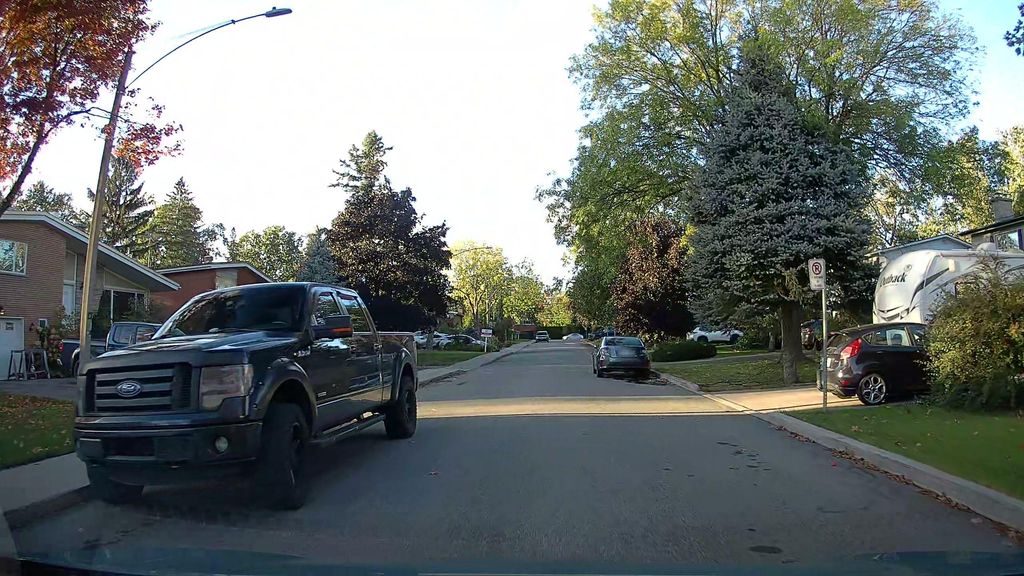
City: montreal